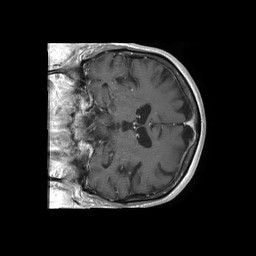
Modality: T1w
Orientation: coronal
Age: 88
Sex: male
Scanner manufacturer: philips
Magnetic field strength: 1.5 T
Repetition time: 0.6785 s
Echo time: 0.012 s